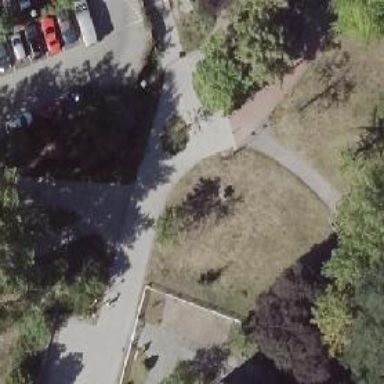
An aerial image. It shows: Park with broadleaved deciduous trees.